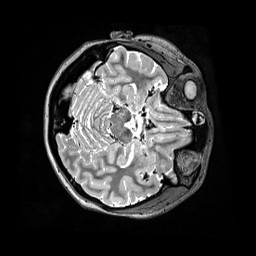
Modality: T2w
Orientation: axial
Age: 23
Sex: female
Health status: ill
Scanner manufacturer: siemens
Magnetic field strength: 3 T
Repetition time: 3.2 s
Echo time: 0.564 s